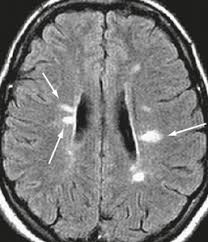
Label: notumor